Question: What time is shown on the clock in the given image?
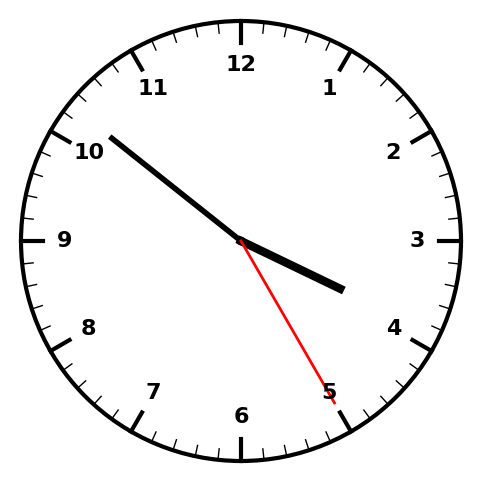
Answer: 03:51:25